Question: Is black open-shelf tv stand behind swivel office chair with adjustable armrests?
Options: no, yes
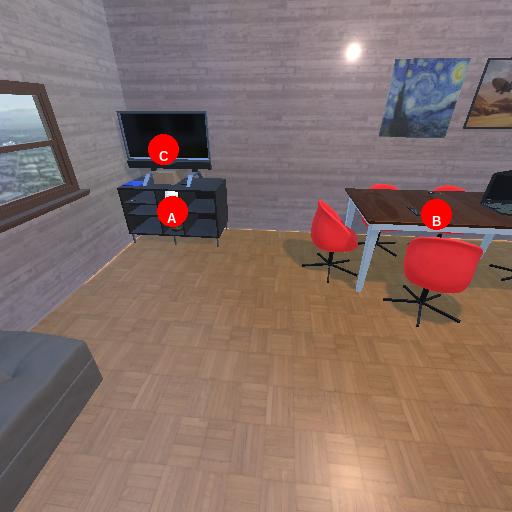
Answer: no